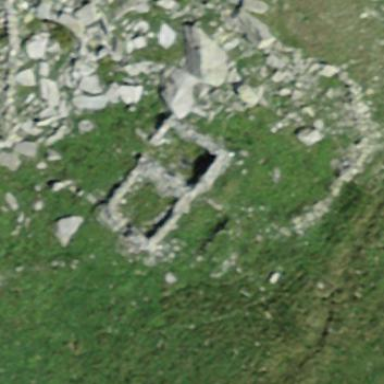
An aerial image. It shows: Historic building now in ruins.